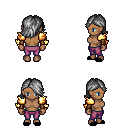
a pixel art fantasy rpg character, female body template, human, dark skin, gold arm armor, magenta pants, gray swoop hairstyle, leather bracers, black slippers, four views (front, back, left, right), 2x2 character sprite sheet, small pixel art, hard edges, no anti-aliasing